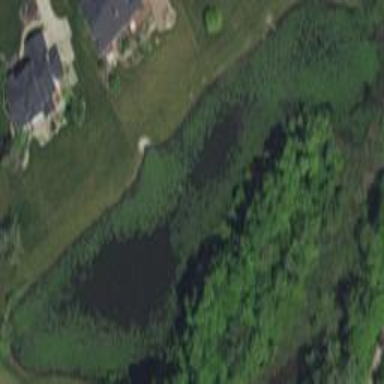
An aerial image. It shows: Pond surrounded by natural water.